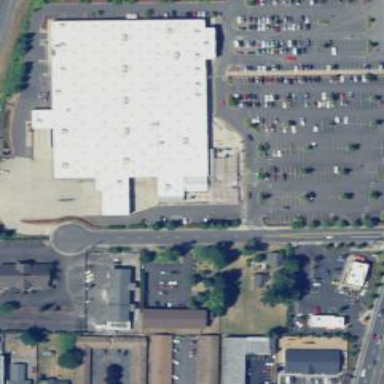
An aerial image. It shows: Retail building that houses department store.